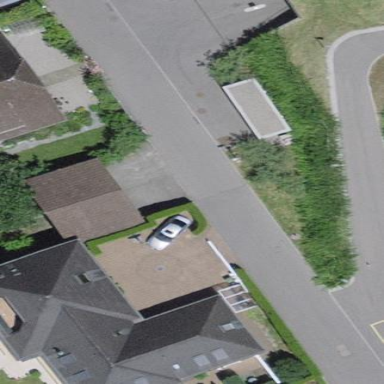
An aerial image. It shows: Detached building with hipped roof.